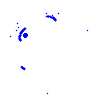
Particle: electron